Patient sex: M
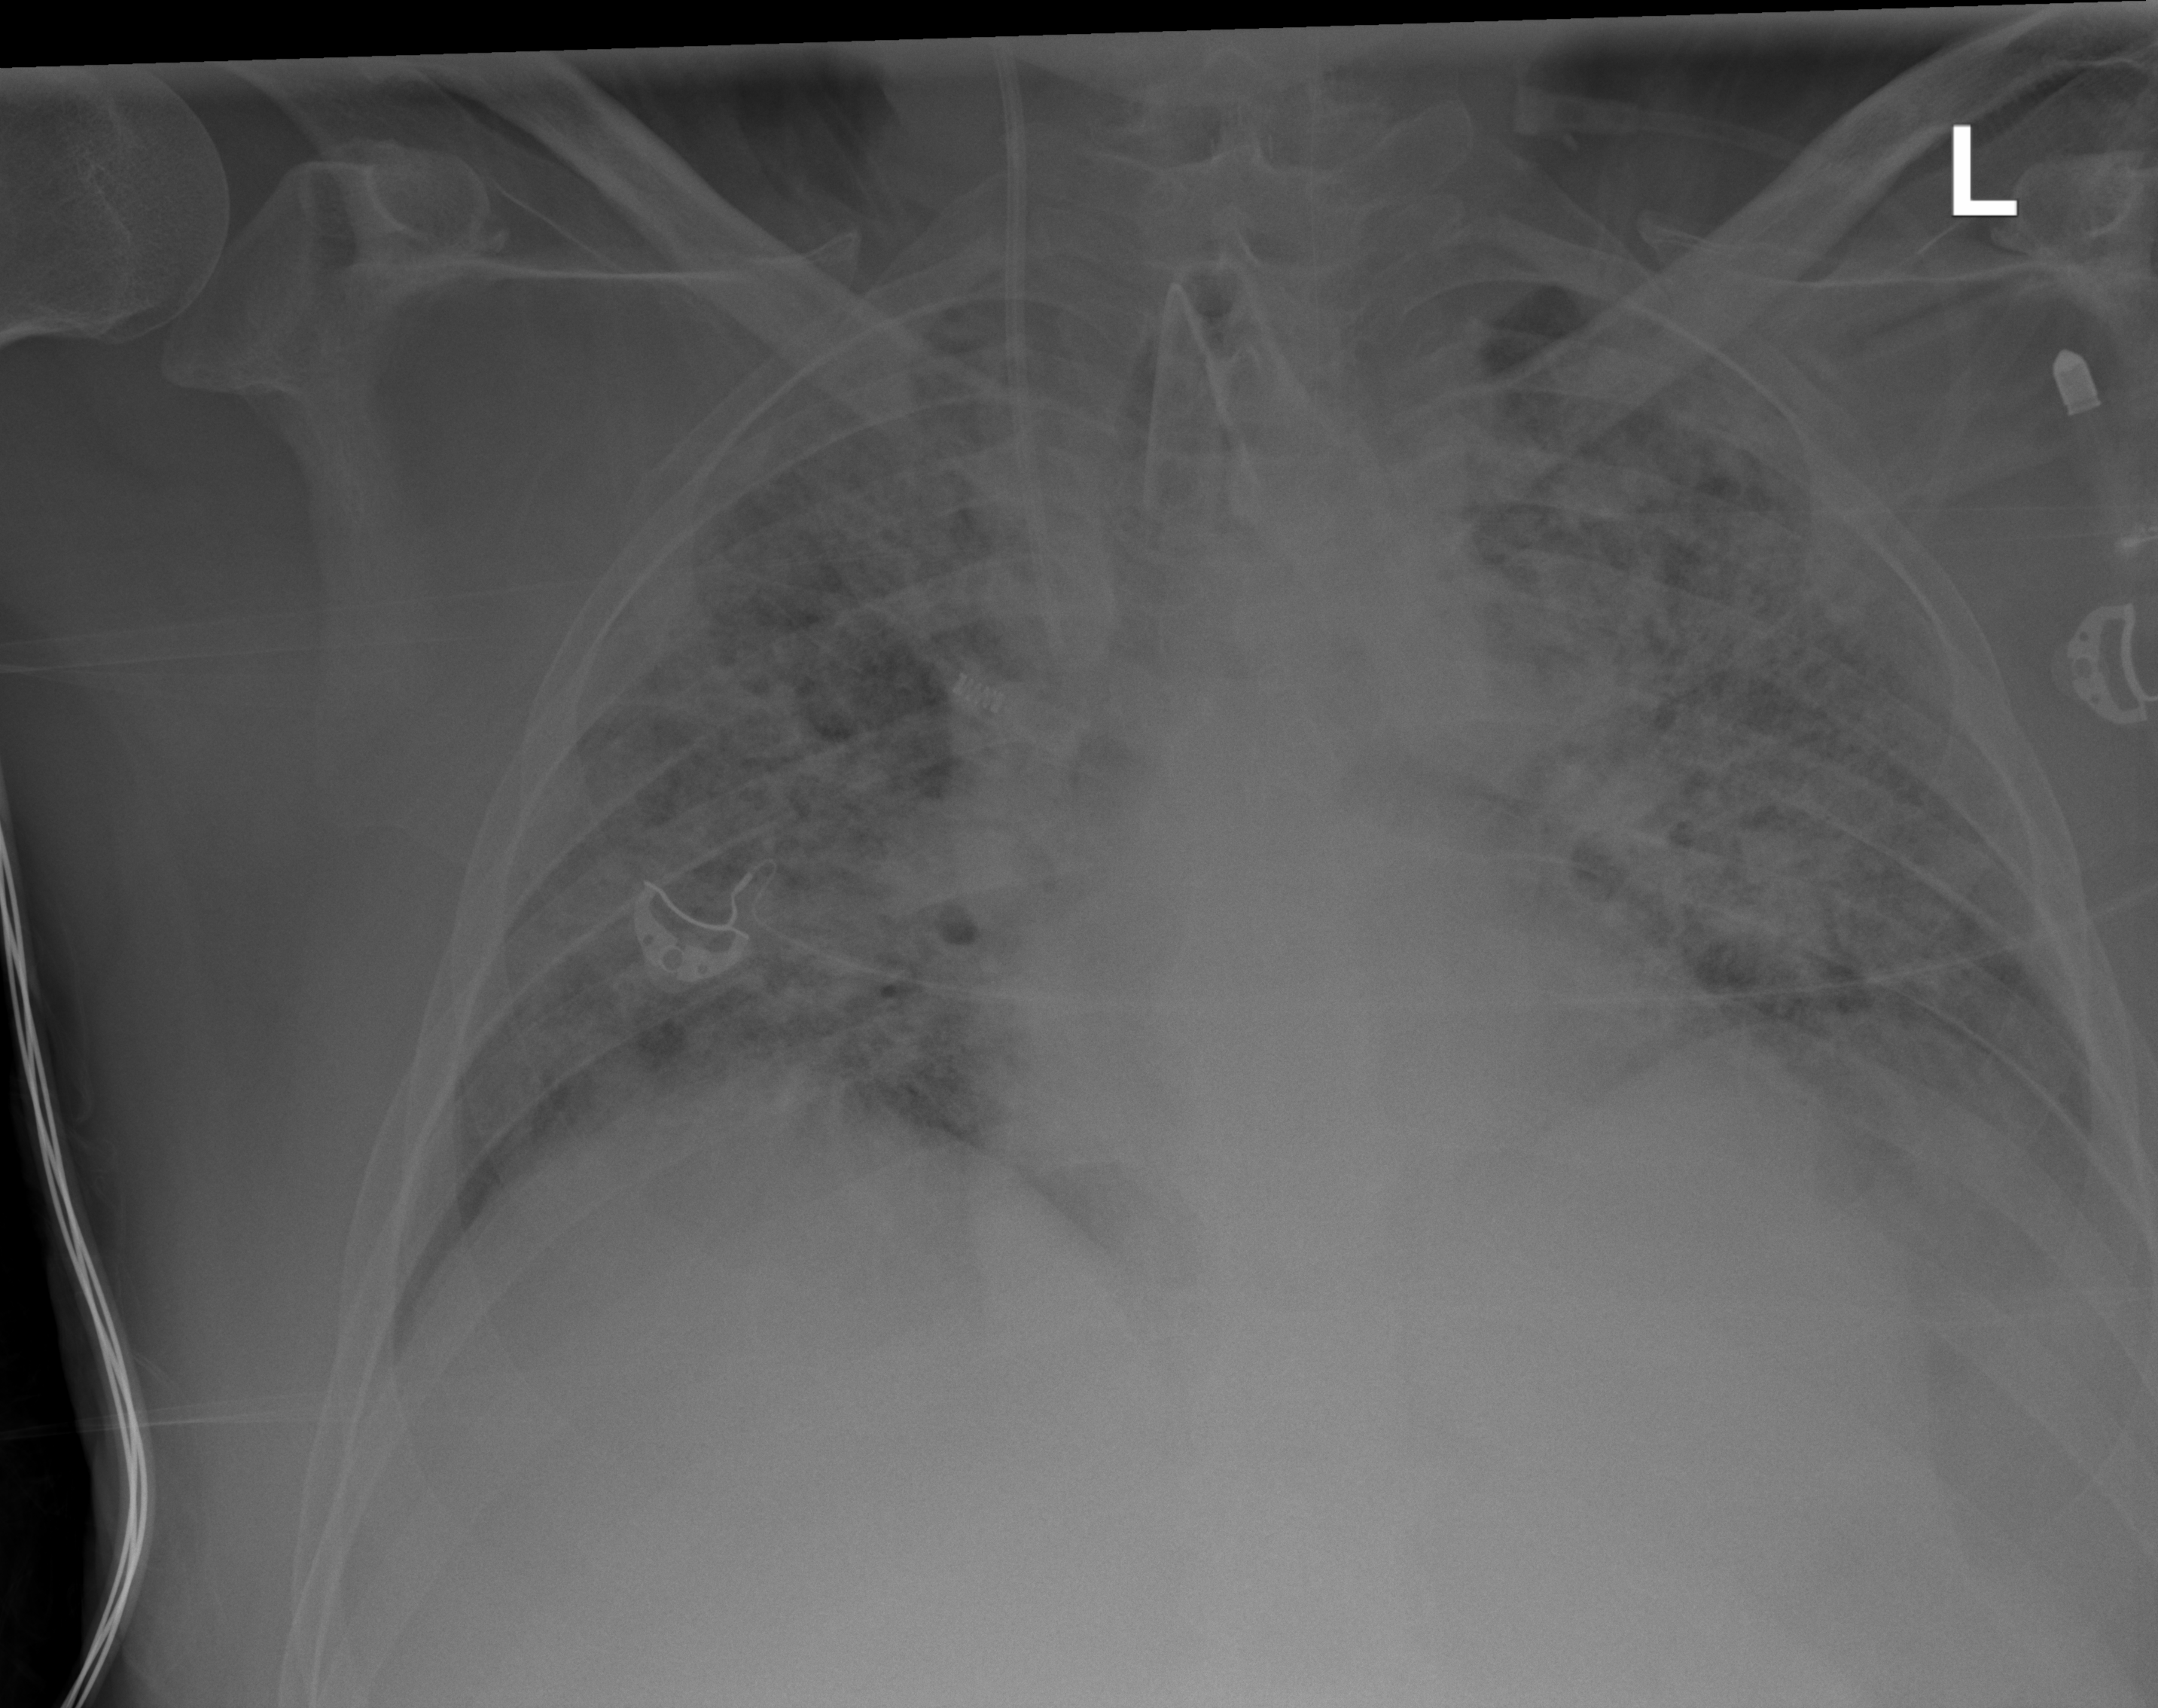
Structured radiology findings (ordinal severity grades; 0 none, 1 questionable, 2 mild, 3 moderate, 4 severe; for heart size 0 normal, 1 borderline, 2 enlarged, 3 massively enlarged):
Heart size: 0
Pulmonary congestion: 2
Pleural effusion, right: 0
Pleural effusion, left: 2
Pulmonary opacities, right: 4
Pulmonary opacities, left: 4
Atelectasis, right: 3
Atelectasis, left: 3